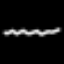
Label: squiggle